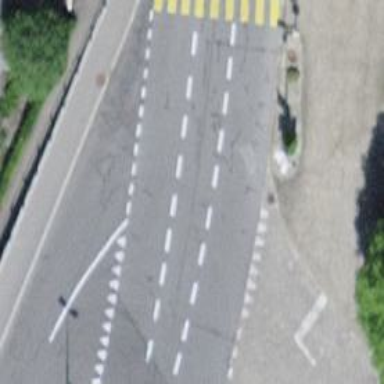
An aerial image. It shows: Road with traffic signals.